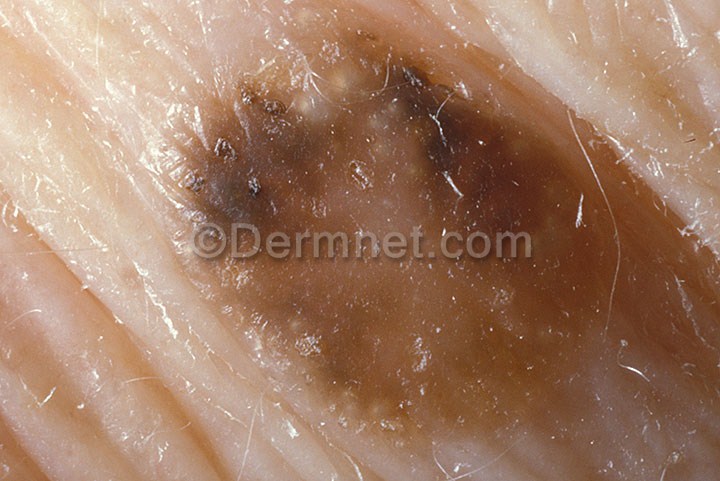
Disease: Seborrheic Keratoses and other Benign Tumors